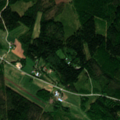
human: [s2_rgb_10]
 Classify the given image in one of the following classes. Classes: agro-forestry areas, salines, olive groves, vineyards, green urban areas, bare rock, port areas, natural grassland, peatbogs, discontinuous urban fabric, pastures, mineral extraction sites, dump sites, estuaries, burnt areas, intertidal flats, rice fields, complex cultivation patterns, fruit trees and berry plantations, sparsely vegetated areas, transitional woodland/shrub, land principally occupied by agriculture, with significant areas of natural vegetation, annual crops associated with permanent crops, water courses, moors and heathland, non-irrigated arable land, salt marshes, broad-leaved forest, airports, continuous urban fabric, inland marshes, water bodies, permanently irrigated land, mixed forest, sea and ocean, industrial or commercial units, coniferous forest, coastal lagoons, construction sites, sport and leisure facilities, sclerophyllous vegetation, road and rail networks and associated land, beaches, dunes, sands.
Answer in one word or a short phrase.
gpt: land principally occupied by agriculture, with significant areas of natural vegetation, broad-leaved forest, coniferous forest, mixed forest